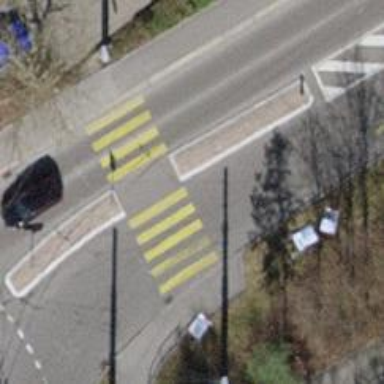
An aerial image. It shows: Zebra crossing with road island.